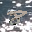
Label: 8